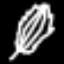
Label: leaf